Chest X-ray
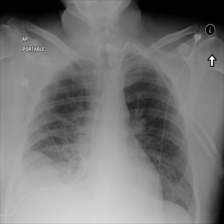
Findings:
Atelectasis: negative
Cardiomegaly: negative
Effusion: negative
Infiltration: negative
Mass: negative
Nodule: negative
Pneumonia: negative
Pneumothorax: negative
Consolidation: negative
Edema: negative
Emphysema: negative
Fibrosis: negative
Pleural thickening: negative
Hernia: negative